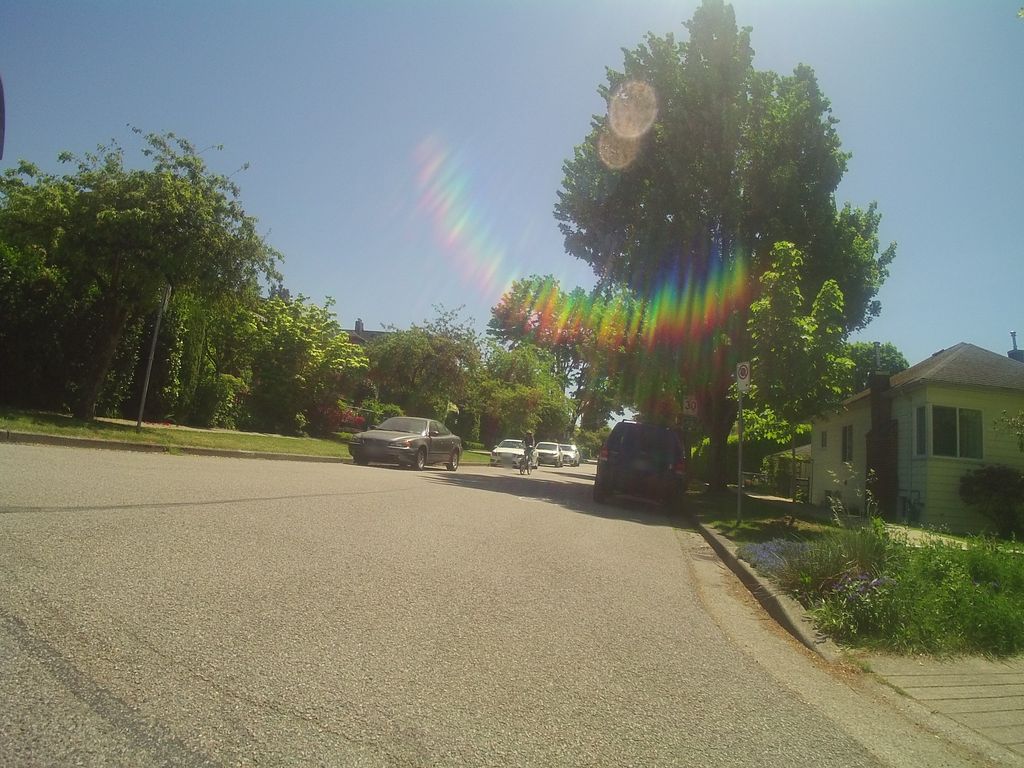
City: vancouver